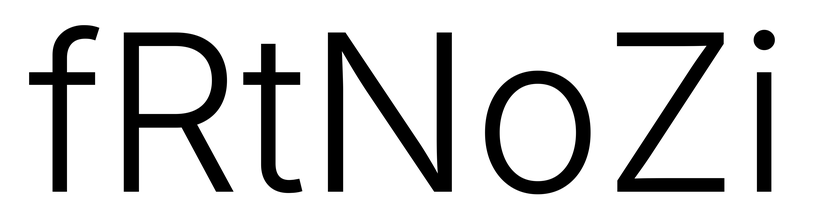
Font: Inter_Light